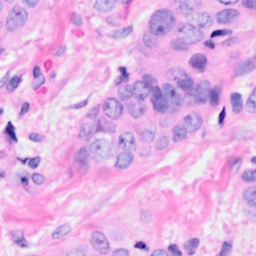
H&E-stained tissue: Breast